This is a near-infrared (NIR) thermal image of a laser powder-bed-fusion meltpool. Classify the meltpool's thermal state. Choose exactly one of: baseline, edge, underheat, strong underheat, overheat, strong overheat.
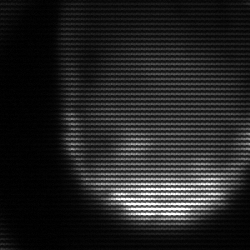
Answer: edge